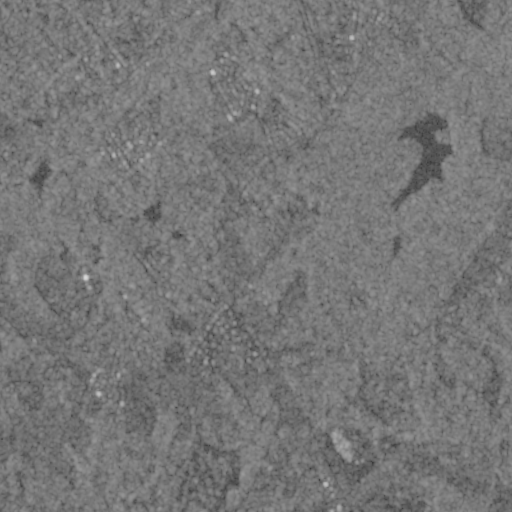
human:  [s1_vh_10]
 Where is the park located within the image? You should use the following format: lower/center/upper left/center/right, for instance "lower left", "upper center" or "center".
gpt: The park is located in the lower of the image.
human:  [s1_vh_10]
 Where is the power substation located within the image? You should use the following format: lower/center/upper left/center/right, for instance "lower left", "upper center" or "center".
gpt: The power substation is located in the lower right of the image.
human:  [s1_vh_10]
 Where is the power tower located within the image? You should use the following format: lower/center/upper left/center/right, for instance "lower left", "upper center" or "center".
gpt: The power tower is located in the lower right of the image.
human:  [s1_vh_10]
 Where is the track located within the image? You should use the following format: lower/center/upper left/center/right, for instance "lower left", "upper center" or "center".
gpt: The track is located in the lower right of the image.
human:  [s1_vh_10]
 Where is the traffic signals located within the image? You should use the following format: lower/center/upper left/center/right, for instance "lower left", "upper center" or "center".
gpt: The traffic signals is located in the lower right of the image.
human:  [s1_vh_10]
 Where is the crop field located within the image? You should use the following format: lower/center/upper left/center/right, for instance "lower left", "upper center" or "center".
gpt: There is no crop field in the image.

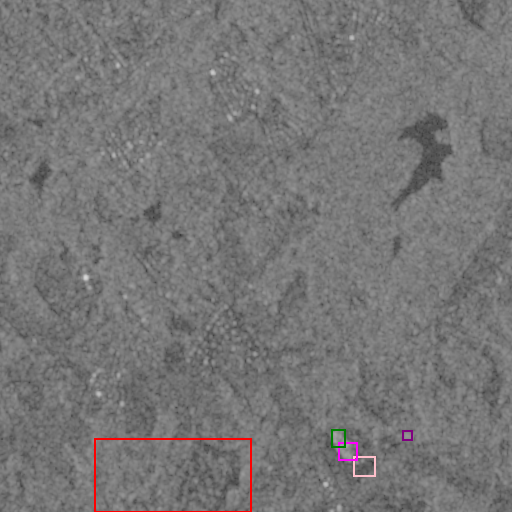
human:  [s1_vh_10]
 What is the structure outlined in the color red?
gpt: The structure outlined in red is a park.
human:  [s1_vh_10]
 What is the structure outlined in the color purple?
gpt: The structure outlined in purple is a power substation.
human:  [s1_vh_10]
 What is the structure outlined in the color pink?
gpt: The structure outlined in pink is a track.
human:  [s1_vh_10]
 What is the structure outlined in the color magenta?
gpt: The structure outlined in magenta is a building.
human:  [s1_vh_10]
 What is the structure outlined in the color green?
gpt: The structure outlined in green is a building.
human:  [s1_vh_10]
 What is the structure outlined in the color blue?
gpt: There is no blue outline.